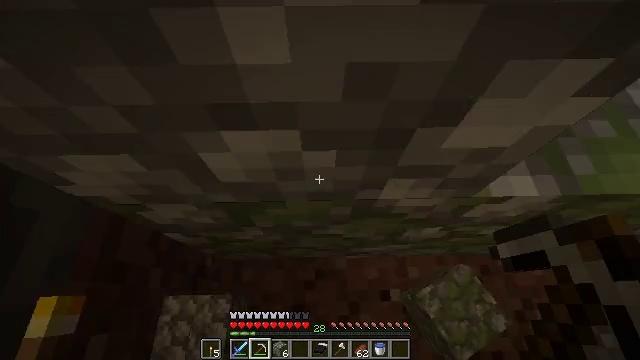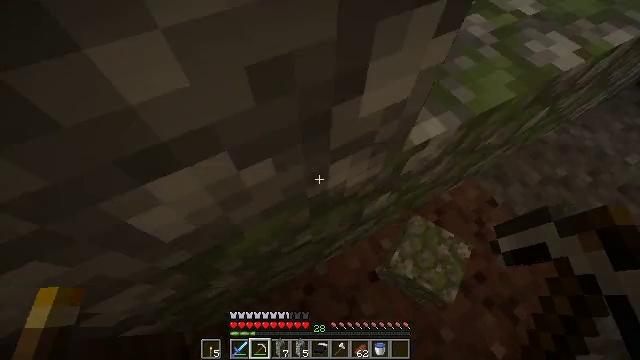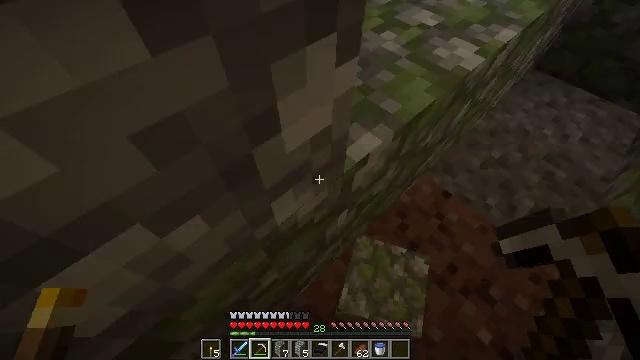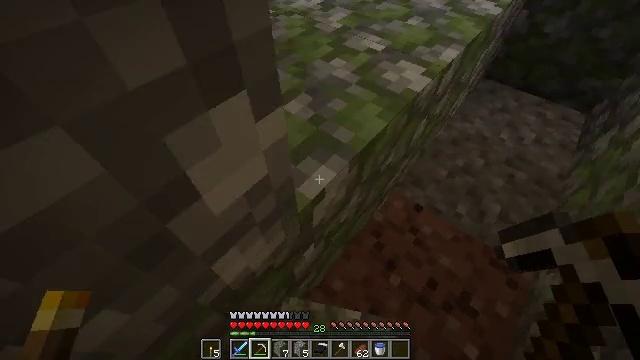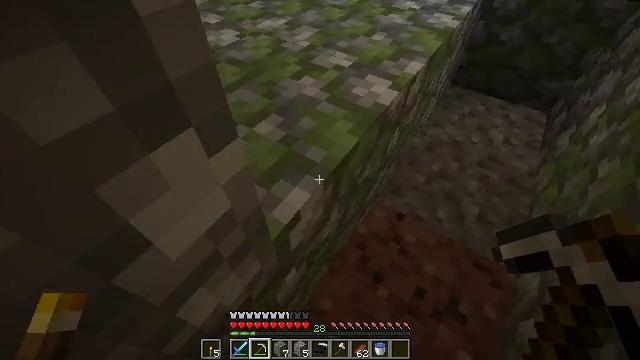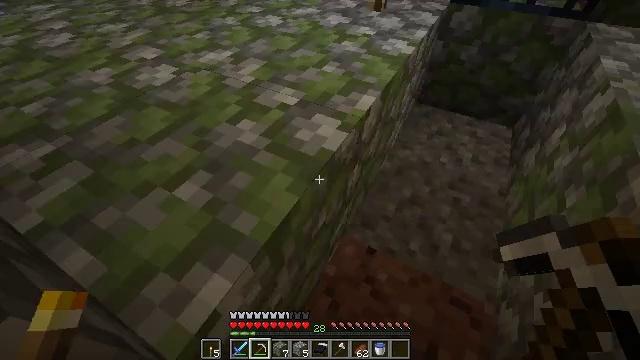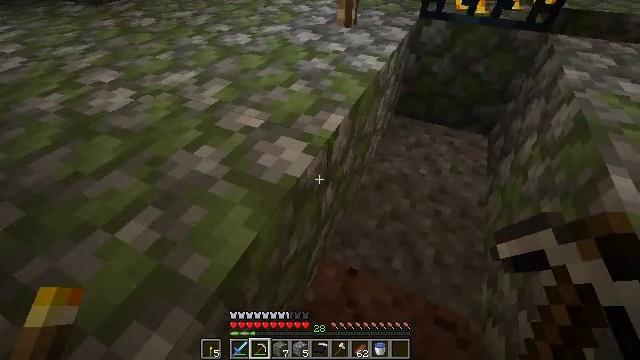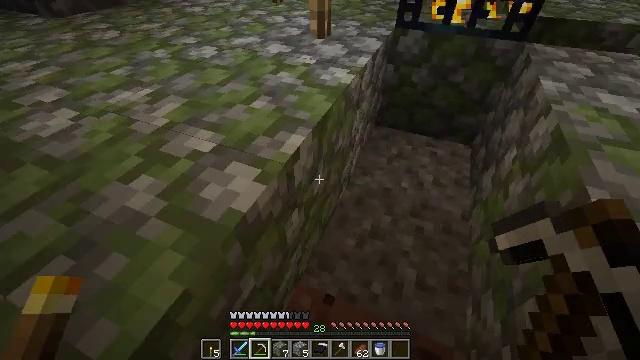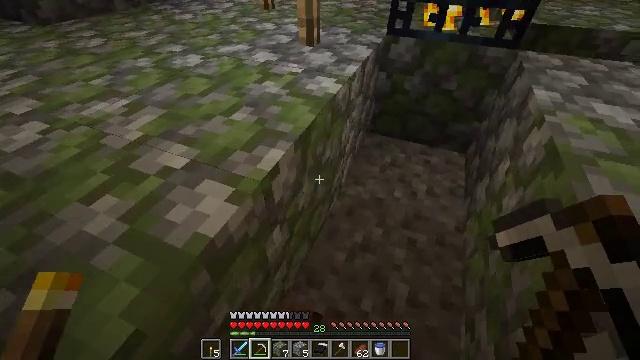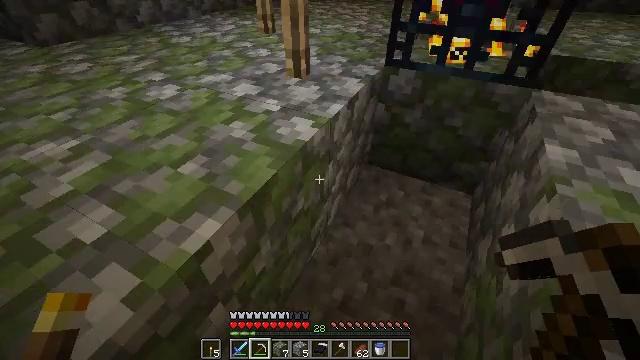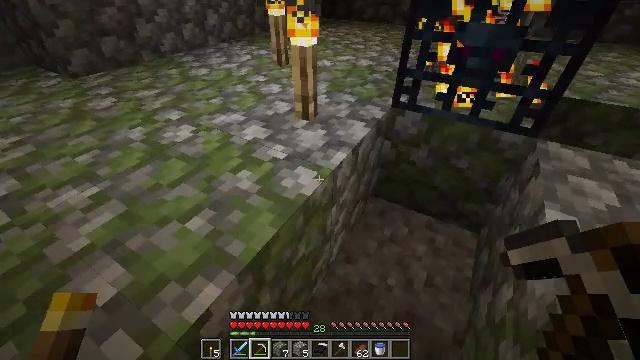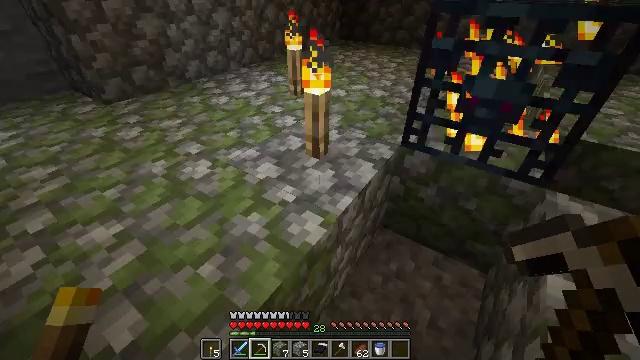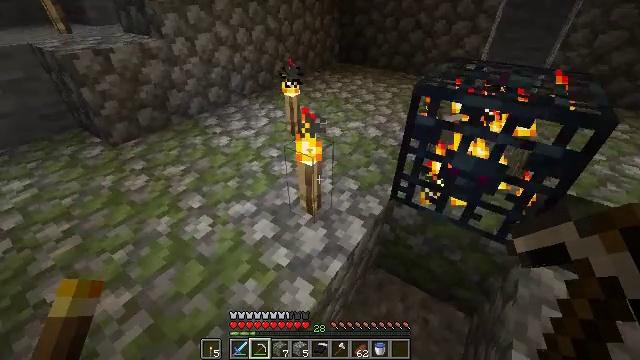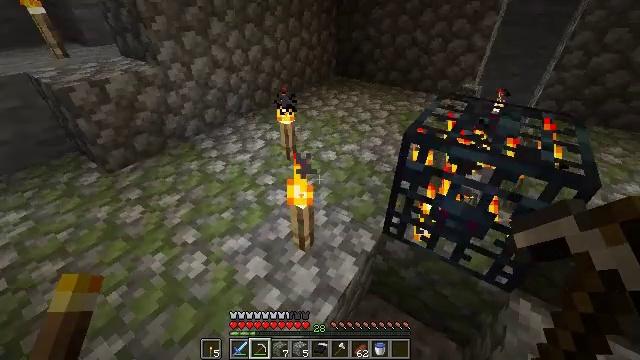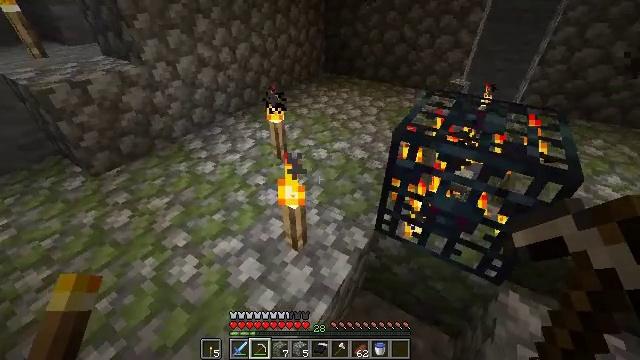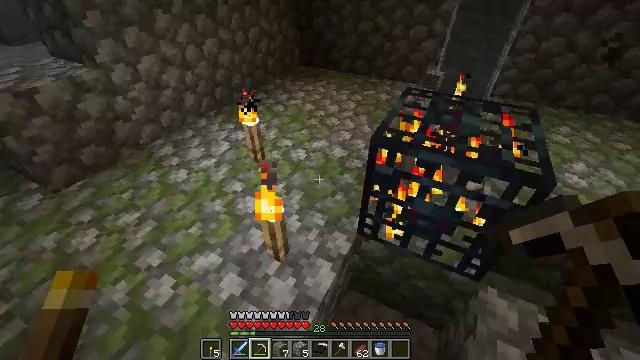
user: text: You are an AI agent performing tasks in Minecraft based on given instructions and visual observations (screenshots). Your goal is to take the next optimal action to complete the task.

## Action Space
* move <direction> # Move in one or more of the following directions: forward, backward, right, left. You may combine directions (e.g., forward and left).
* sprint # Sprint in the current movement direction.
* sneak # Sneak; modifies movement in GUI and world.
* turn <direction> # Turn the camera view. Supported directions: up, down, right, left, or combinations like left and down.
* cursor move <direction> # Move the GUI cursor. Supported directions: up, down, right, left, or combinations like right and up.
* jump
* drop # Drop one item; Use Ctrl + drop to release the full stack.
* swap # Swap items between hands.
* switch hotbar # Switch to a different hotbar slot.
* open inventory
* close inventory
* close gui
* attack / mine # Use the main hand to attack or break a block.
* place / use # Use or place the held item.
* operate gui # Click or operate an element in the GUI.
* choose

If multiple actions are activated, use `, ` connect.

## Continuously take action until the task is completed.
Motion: motion action
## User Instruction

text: Harvest mossy cobblestone for building.
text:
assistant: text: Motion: move forward, turn right and up
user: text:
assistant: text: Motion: move forward, turn right and up
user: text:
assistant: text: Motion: move forward, turn right and up
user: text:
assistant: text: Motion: move forward, turn right and up
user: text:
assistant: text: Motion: move forward, turn right and up
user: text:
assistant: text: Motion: move forward and move right, turn right and up
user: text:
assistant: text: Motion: move forward and move right, turn right and up
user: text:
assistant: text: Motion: move forward and move right, turn up
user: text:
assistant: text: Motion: move forward and move right, turn left and up
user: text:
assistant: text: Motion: move forward, turn left and up, jump
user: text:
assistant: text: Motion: move forward, turn left and up, jump
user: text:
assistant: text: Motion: move forward, jump
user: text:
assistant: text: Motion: move forward, jump
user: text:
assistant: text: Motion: move forward, turn right
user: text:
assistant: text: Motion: move forward, turn right and down
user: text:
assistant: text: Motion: move forward, turn right and down
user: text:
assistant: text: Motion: move forward, turn right
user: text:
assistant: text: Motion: move forward
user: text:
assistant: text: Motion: move forward, turn right and down
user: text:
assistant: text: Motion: move forward and move left, turn right and down
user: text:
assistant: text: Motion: move forward and move left, turn right
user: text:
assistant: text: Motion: move forward and move left, turn right
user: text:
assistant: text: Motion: move forward, turn right and down
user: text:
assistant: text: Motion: turn right and down
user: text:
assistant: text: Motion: turn down
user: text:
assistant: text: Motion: turn down
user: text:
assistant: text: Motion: turn left and down
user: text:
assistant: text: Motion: turn down, attack / mine
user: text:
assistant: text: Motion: turn left and down, attack / mine
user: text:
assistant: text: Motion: turn left and down, attack / mine